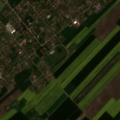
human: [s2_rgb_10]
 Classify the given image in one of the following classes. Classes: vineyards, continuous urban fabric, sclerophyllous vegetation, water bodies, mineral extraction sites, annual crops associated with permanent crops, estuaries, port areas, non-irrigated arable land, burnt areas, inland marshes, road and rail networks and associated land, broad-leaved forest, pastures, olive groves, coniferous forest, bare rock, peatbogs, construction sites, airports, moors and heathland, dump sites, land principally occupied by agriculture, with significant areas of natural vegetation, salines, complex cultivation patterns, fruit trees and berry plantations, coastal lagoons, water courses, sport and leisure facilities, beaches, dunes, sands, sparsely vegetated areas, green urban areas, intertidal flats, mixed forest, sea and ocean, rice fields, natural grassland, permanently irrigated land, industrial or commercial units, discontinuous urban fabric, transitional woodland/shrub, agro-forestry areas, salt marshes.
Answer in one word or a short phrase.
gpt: discontinuous urban fabric, non-irrigated arable land